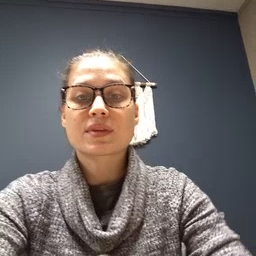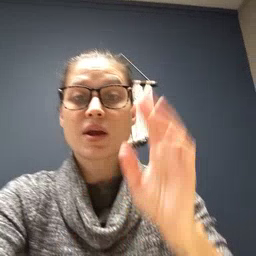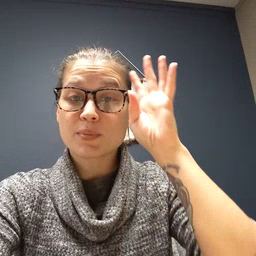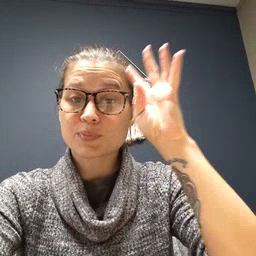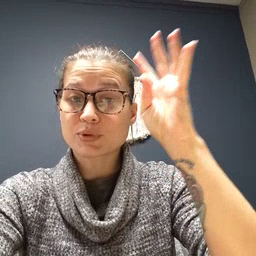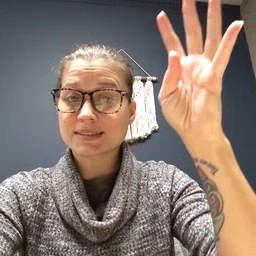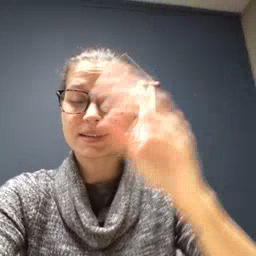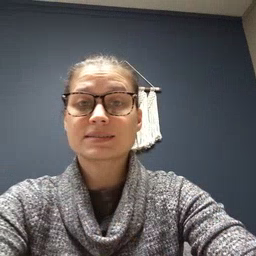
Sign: pretend